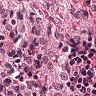
Metastatic tissue present: no